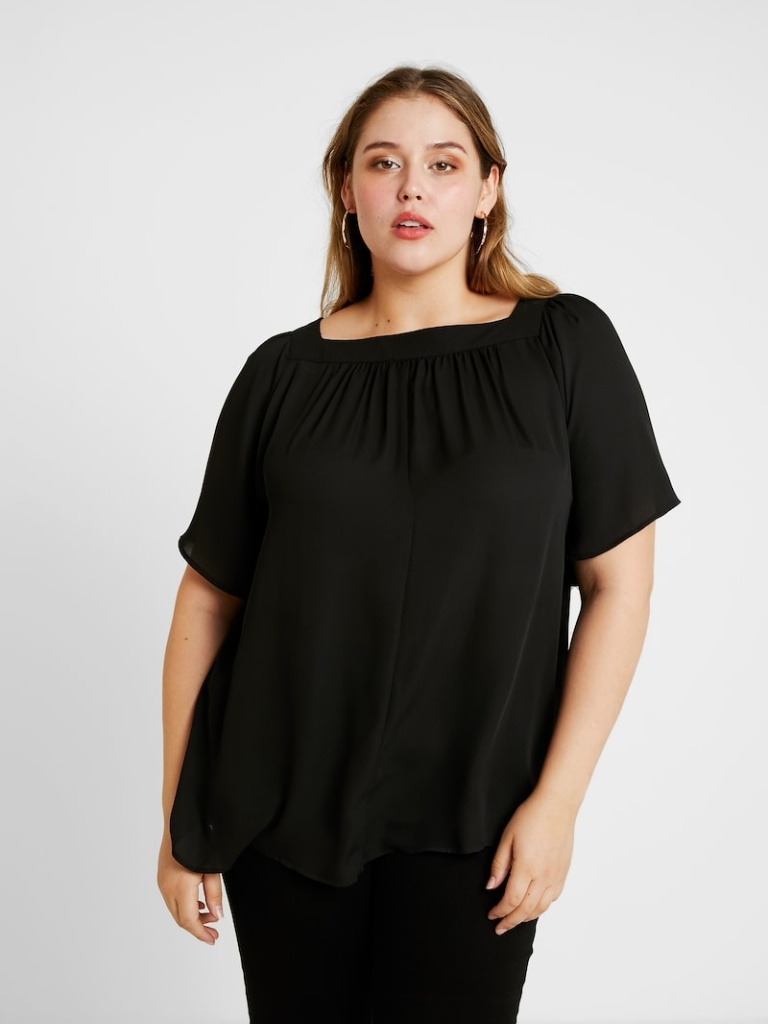
chiffon relaxed short sleeve hip length Untucked square blouse